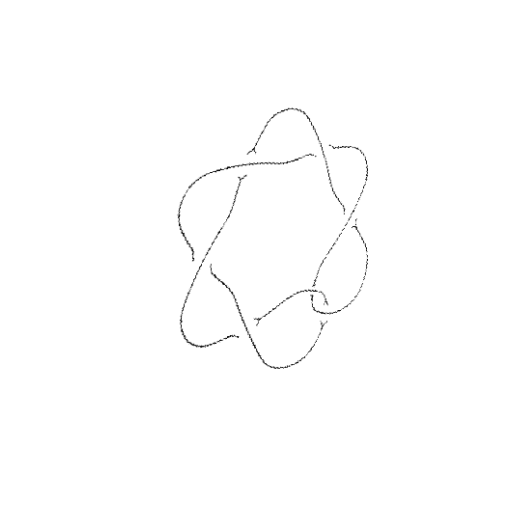
Crossing number: 7